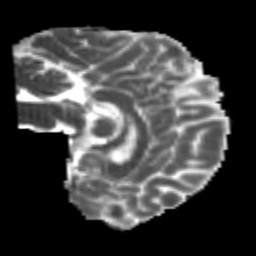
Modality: MD
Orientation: sagittal
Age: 26
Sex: male
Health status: healthy
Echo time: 0.074 s